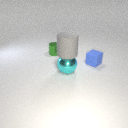
large cyan metal sphere in front of small green metal cylinder